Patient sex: F
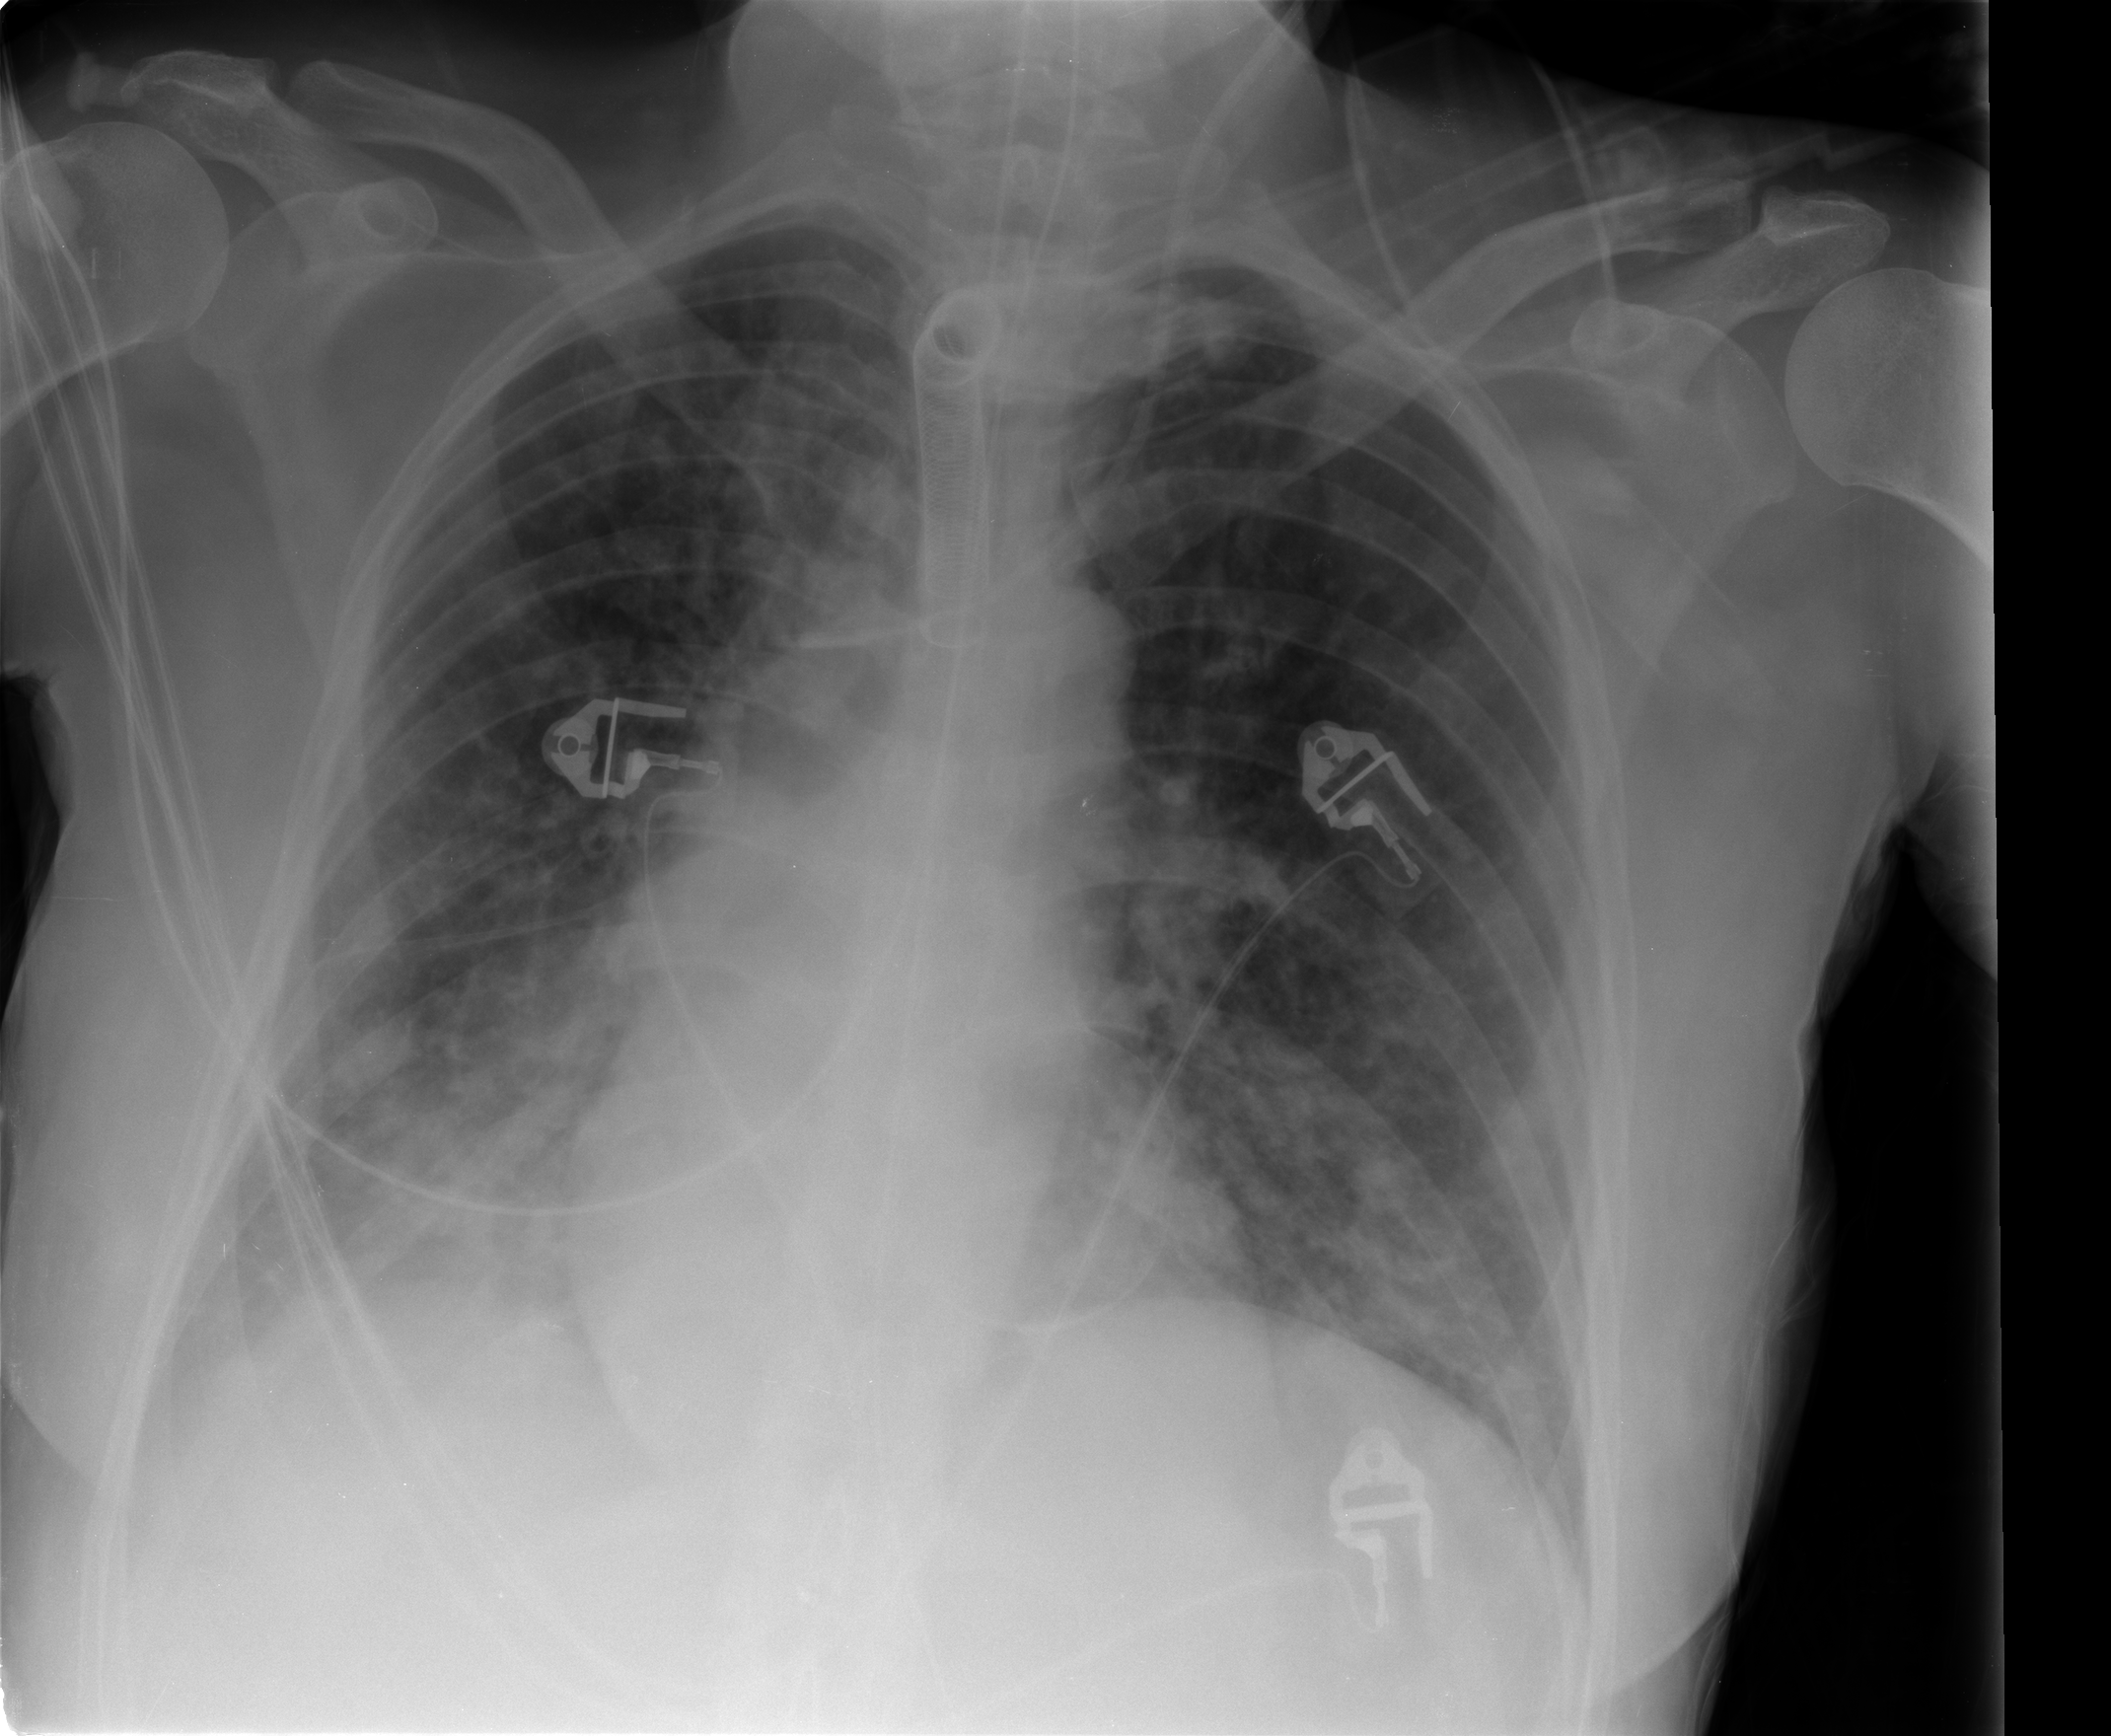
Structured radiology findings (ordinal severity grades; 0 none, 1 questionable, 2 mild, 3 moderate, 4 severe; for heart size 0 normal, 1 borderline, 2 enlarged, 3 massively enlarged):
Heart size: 0
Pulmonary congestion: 2
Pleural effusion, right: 1
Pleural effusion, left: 0
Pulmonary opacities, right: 3
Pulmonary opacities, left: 3
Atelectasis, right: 2
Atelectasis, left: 2